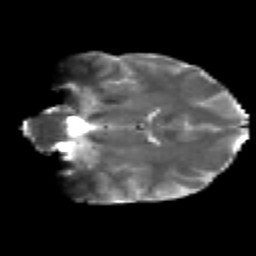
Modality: T2w
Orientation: coronal
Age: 23
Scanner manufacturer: siemens
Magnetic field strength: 3 T
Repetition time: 2.2 s
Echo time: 0.084 s